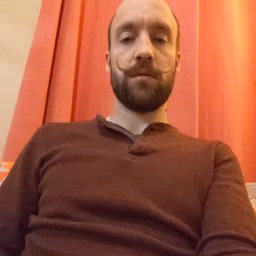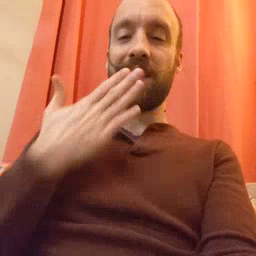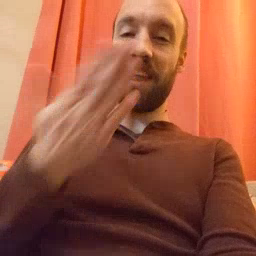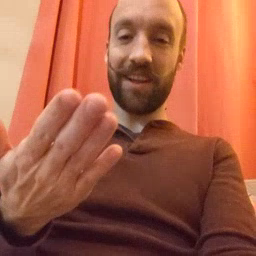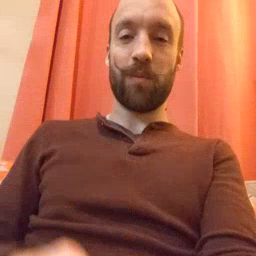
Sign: thankyou